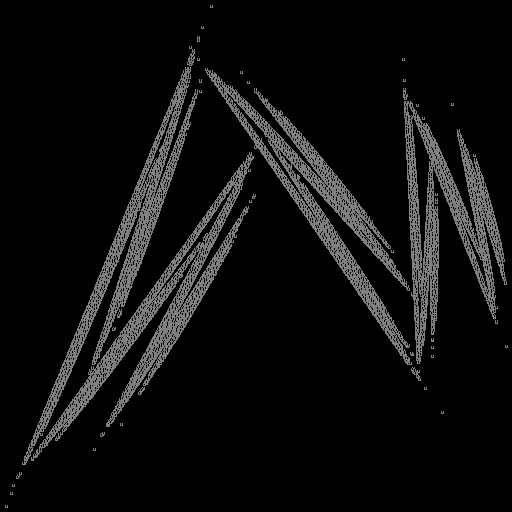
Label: bamboofern